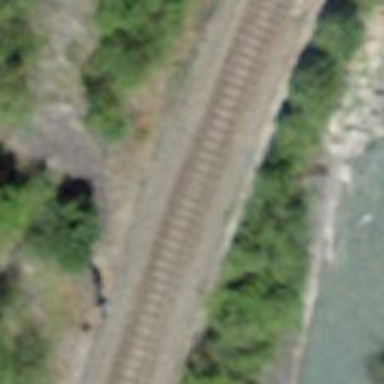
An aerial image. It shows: Bridge over electrified railway with contact line.